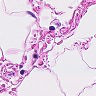
Metastatic tissue present: no